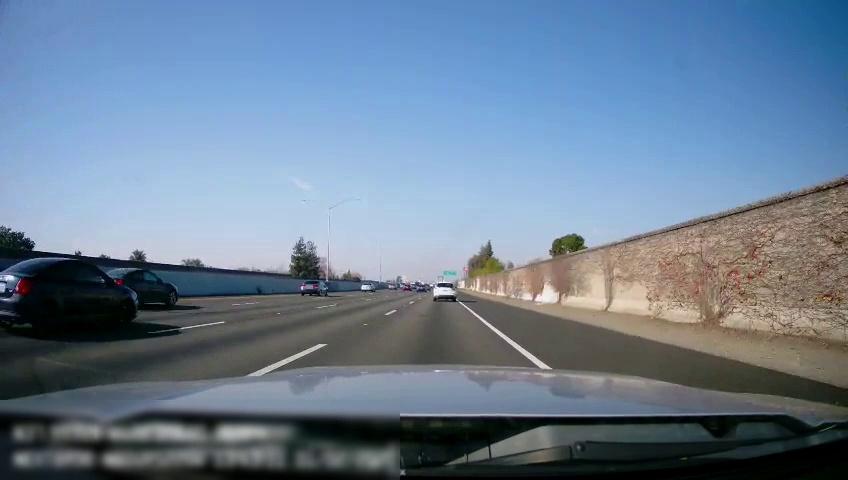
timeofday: Day
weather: Sunny
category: Drivable Space
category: Vehicles | SUV
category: Vehicles | Car
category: Vehicles | Car
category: Vehicles | Car
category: Vehicles | Car
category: Vehicles | Car
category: Lanes | Current Lane
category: Lanes | Current Lane
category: Lanes | Alternate Lane
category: Lanes | Alternate Lane
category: Lanes | Alternate Lane
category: Traffic | Signs